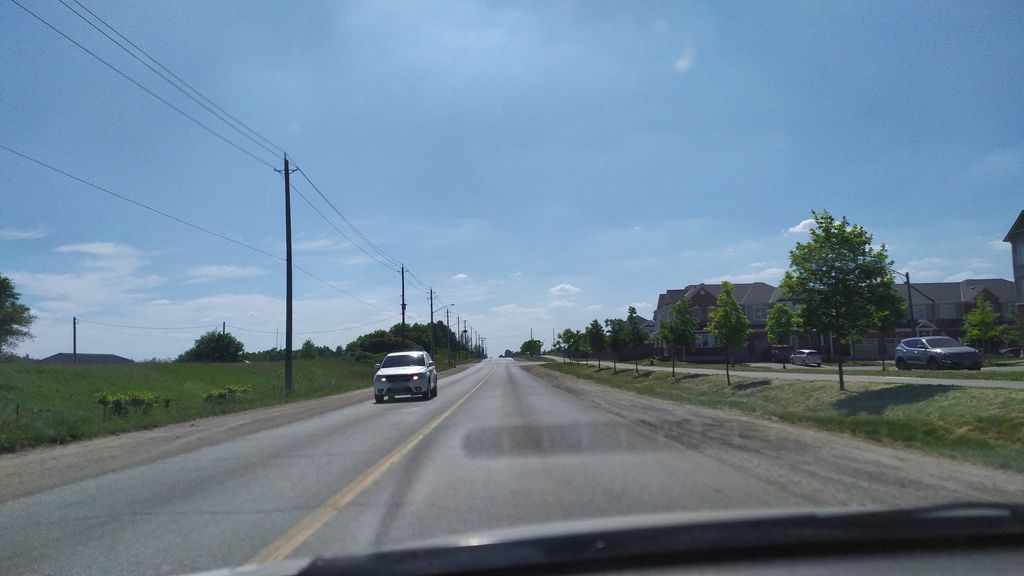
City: kitchener-waterloo